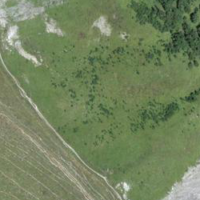
EUNIS habitat code: 23
Species observed at this site:
Dryas octopetala